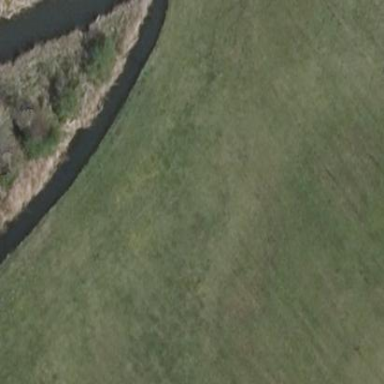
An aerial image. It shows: Natural oxbow water feature.